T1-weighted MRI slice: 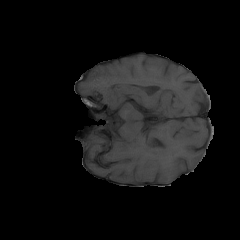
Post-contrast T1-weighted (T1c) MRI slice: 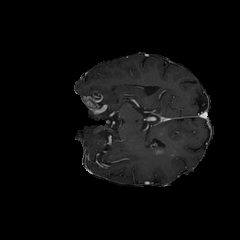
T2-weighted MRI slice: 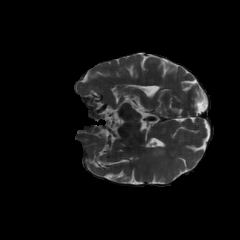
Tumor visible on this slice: yes